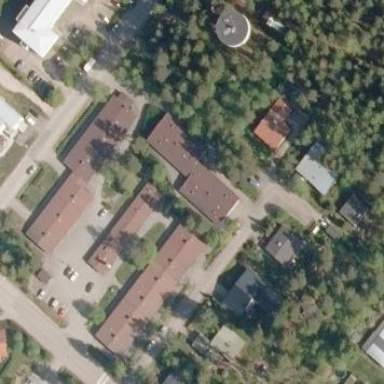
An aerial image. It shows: Terrace building.